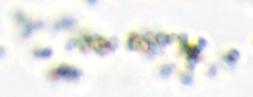
Label: Phaeocystis